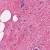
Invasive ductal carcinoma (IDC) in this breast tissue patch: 0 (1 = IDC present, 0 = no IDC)